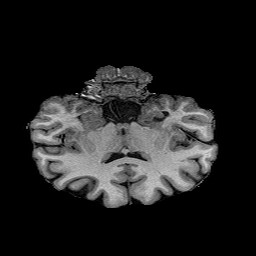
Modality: T1w
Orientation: sagittal